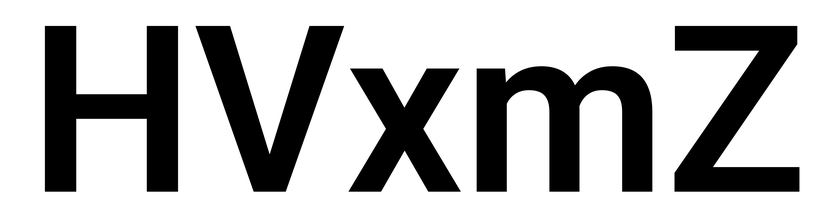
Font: Roboto_SemiBold